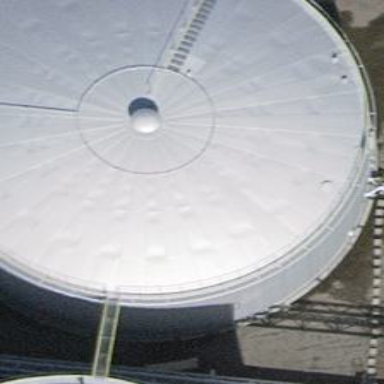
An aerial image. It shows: Building with storage tank.